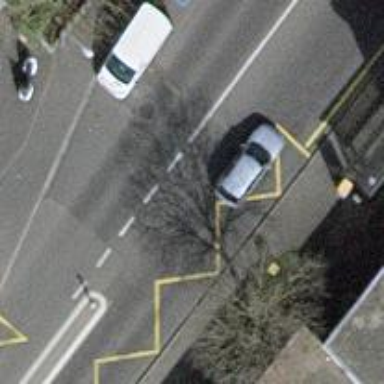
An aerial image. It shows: Bus stop with designated stop position for public transport.